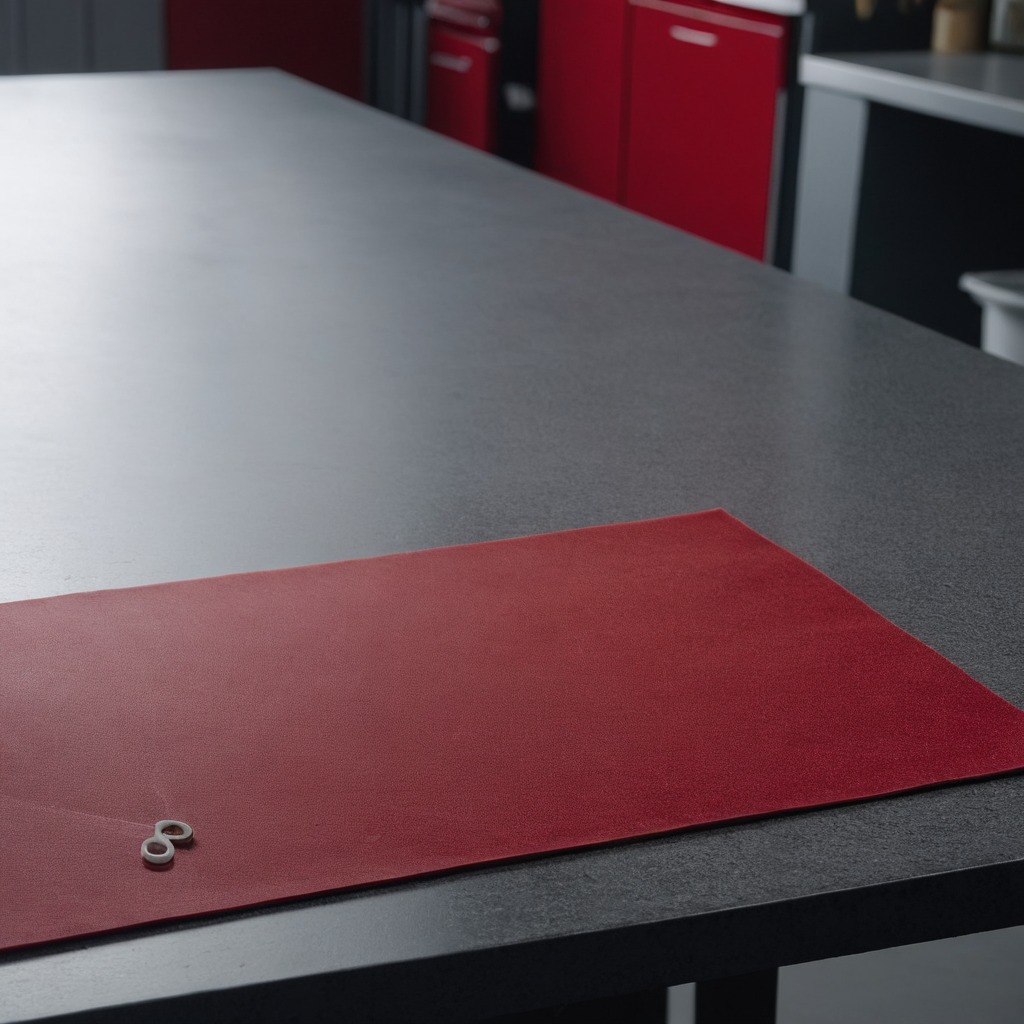
A scissor lies on a clean granite tabletop covered with a red rubber mat inside a workshop under bright overhead lighting crisp shadows high clarity worn but beneath the mat